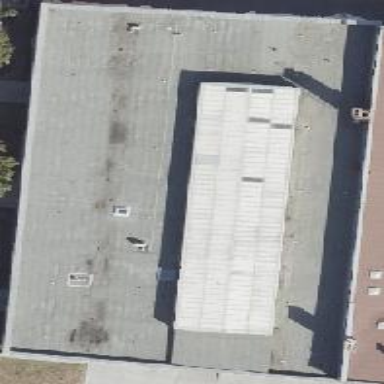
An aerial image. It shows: Wholesale shop located in commercial building.